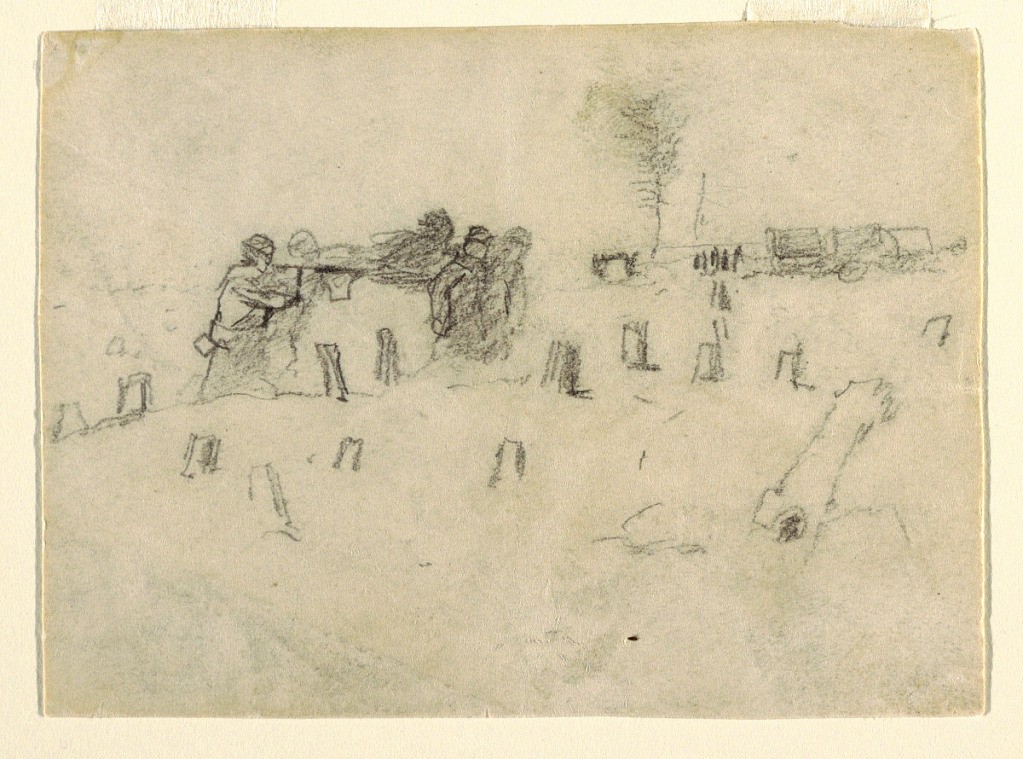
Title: Stretcher Bearers Carrying a Soldier
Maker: Winslow Homer, American, 1836–1910
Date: ca. 1862
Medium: Graphite on paper
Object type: Drawing
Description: Horizontal view of stretcher-bearers carrying a wounded soldier across the ground containing tree-stumps, with army wagons in background.